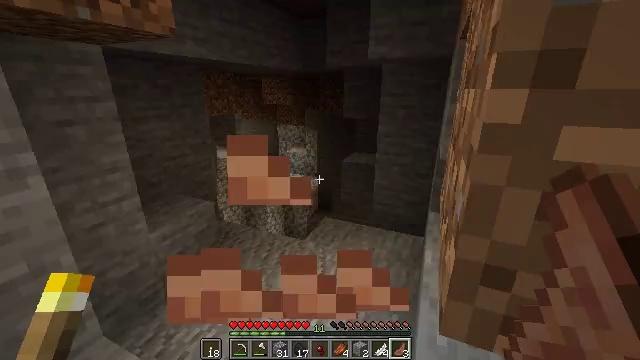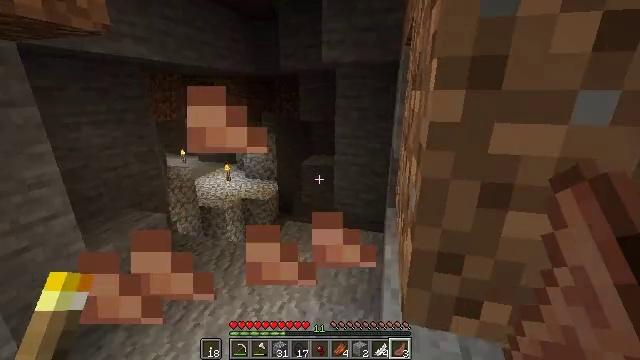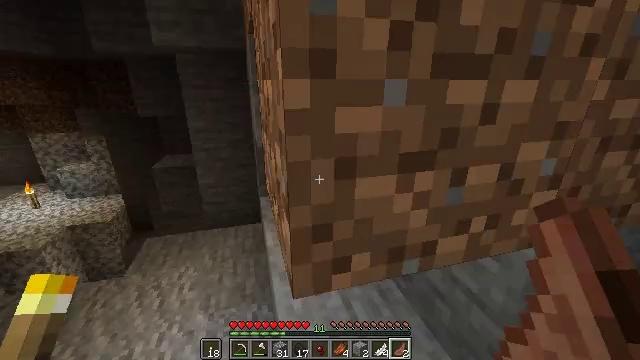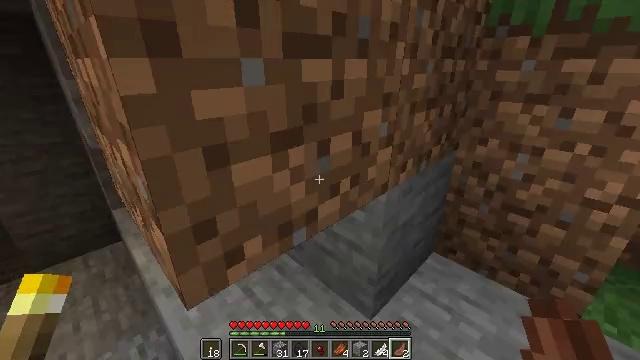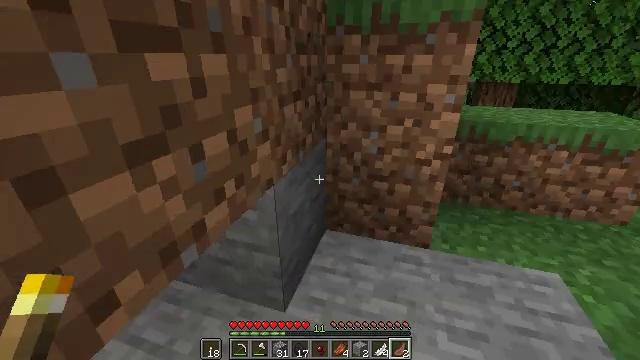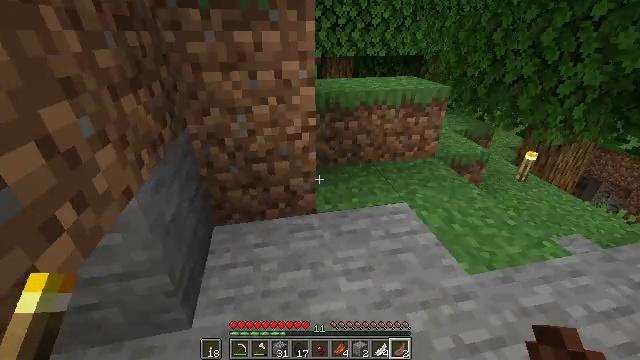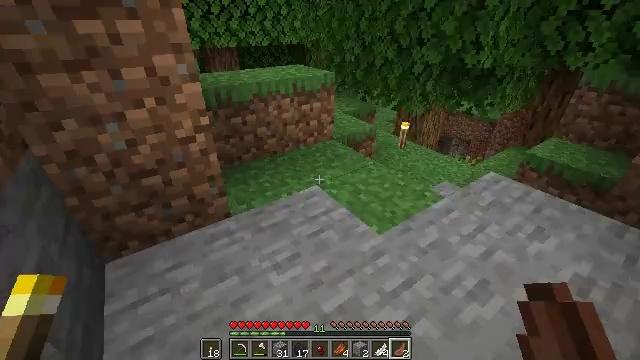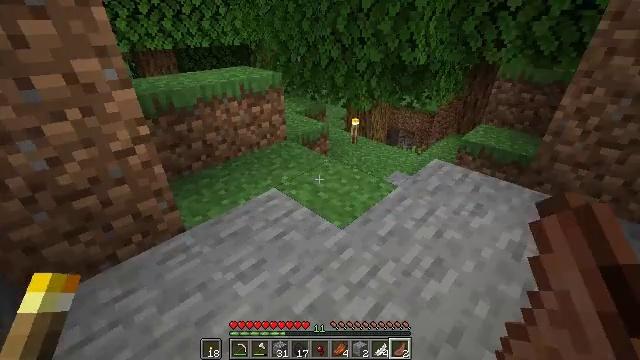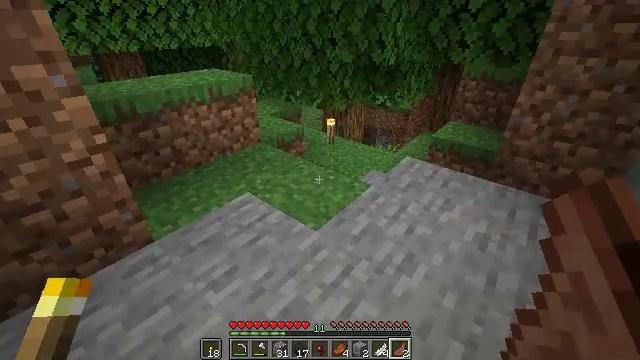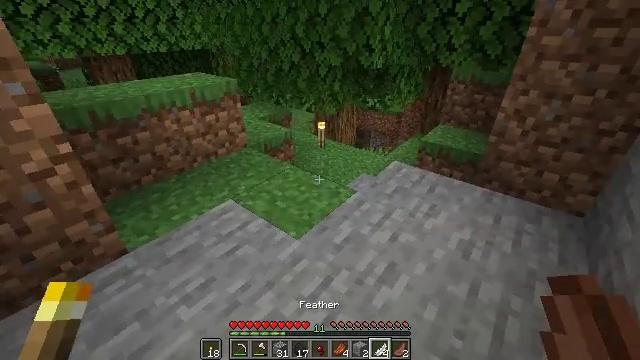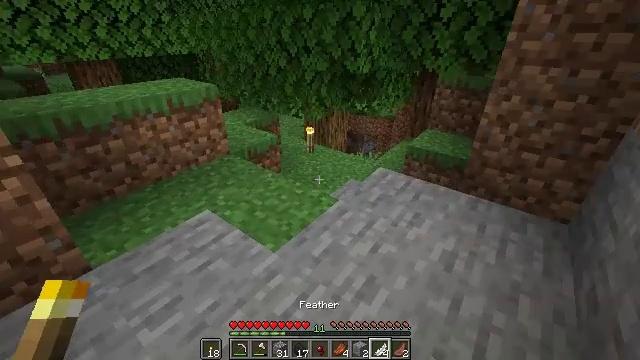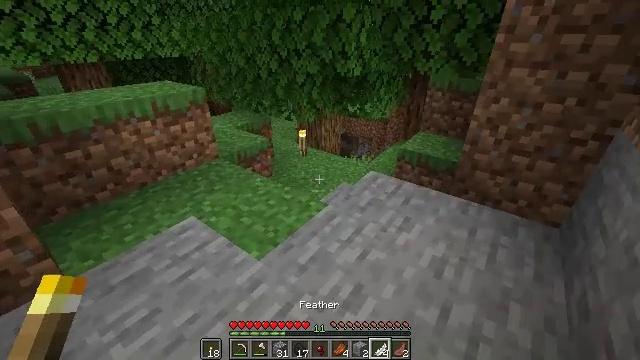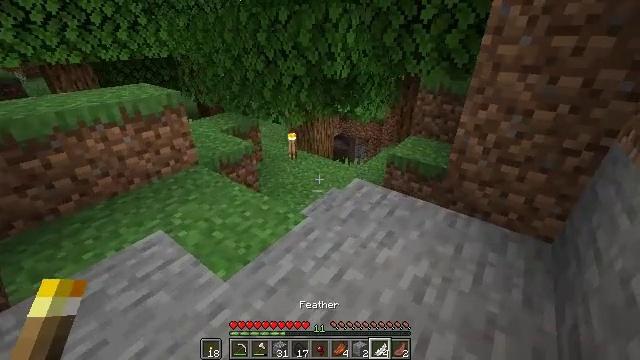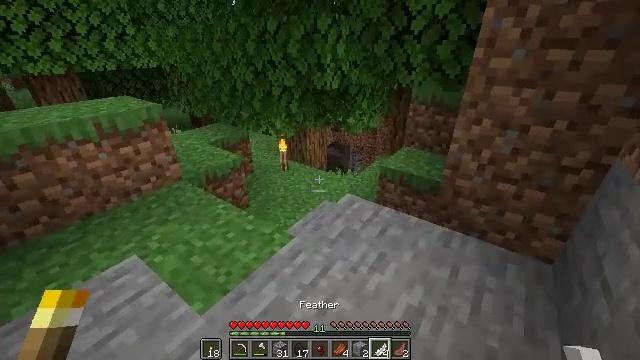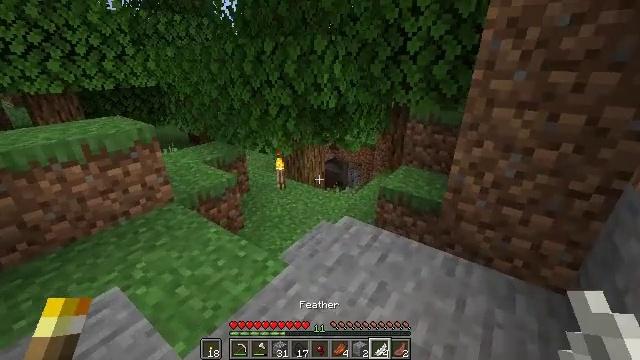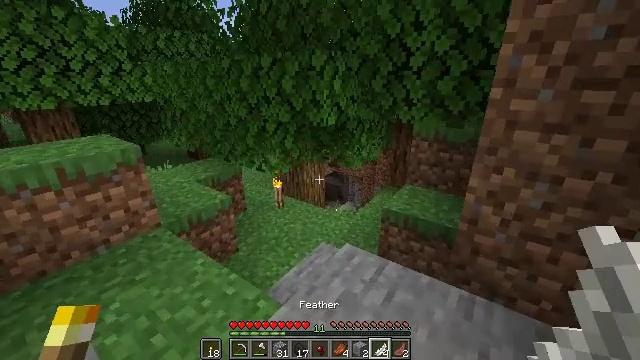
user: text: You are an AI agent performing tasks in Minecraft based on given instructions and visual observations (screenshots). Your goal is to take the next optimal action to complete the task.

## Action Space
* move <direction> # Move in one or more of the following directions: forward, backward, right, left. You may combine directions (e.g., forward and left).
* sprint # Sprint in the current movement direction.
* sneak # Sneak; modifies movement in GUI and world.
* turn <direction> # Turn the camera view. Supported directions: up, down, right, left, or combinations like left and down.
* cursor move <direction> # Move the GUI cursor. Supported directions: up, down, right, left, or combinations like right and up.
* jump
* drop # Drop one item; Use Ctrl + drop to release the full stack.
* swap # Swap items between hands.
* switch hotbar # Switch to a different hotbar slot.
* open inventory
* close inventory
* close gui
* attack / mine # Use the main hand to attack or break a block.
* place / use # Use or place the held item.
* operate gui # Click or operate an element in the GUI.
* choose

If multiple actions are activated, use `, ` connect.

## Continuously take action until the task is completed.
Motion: motion action
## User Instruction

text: Drop a feather.
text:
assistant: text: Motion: turn right
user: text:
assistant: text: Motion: turn right and down
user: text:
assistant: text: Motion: turn right and down
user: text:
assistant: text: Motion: turn right
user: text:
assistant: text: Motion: turn right and down
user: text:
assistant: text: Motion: turn right and down
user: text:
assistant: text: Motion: turn right
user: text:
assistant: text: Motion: move right, turn right
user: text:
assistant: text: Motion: move forward and move right
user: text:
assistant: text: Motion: move forward and move right, turn right
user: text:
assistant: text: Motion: move forward and move right
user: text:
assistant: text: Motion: move forward and move right
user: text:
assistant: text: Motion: move forward, turn right and up
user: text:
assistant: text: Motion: move forward, turn up
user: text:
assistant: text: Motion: move forward, turn up
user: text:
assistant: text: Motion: move forward, turn up
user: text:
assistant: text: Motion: move forward
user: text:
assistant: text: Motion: move forward, turn left
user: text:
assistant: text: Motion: move forward, turn left
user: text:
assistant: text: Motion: move forward, turn left and down
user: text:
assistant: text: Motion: move forward, turn down
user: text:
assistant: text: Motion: turn left and down
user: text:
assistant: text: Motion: turn down
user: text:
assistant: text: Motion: sprint, turn down
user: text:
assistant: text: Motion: sprint
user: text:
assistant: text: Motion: sprint, turn right
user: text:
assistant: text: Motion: sprint, turn right and down
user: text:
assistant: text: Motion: sprint, turn right
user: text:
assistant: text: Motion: sprint, turn right
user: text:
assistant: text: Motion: sprint